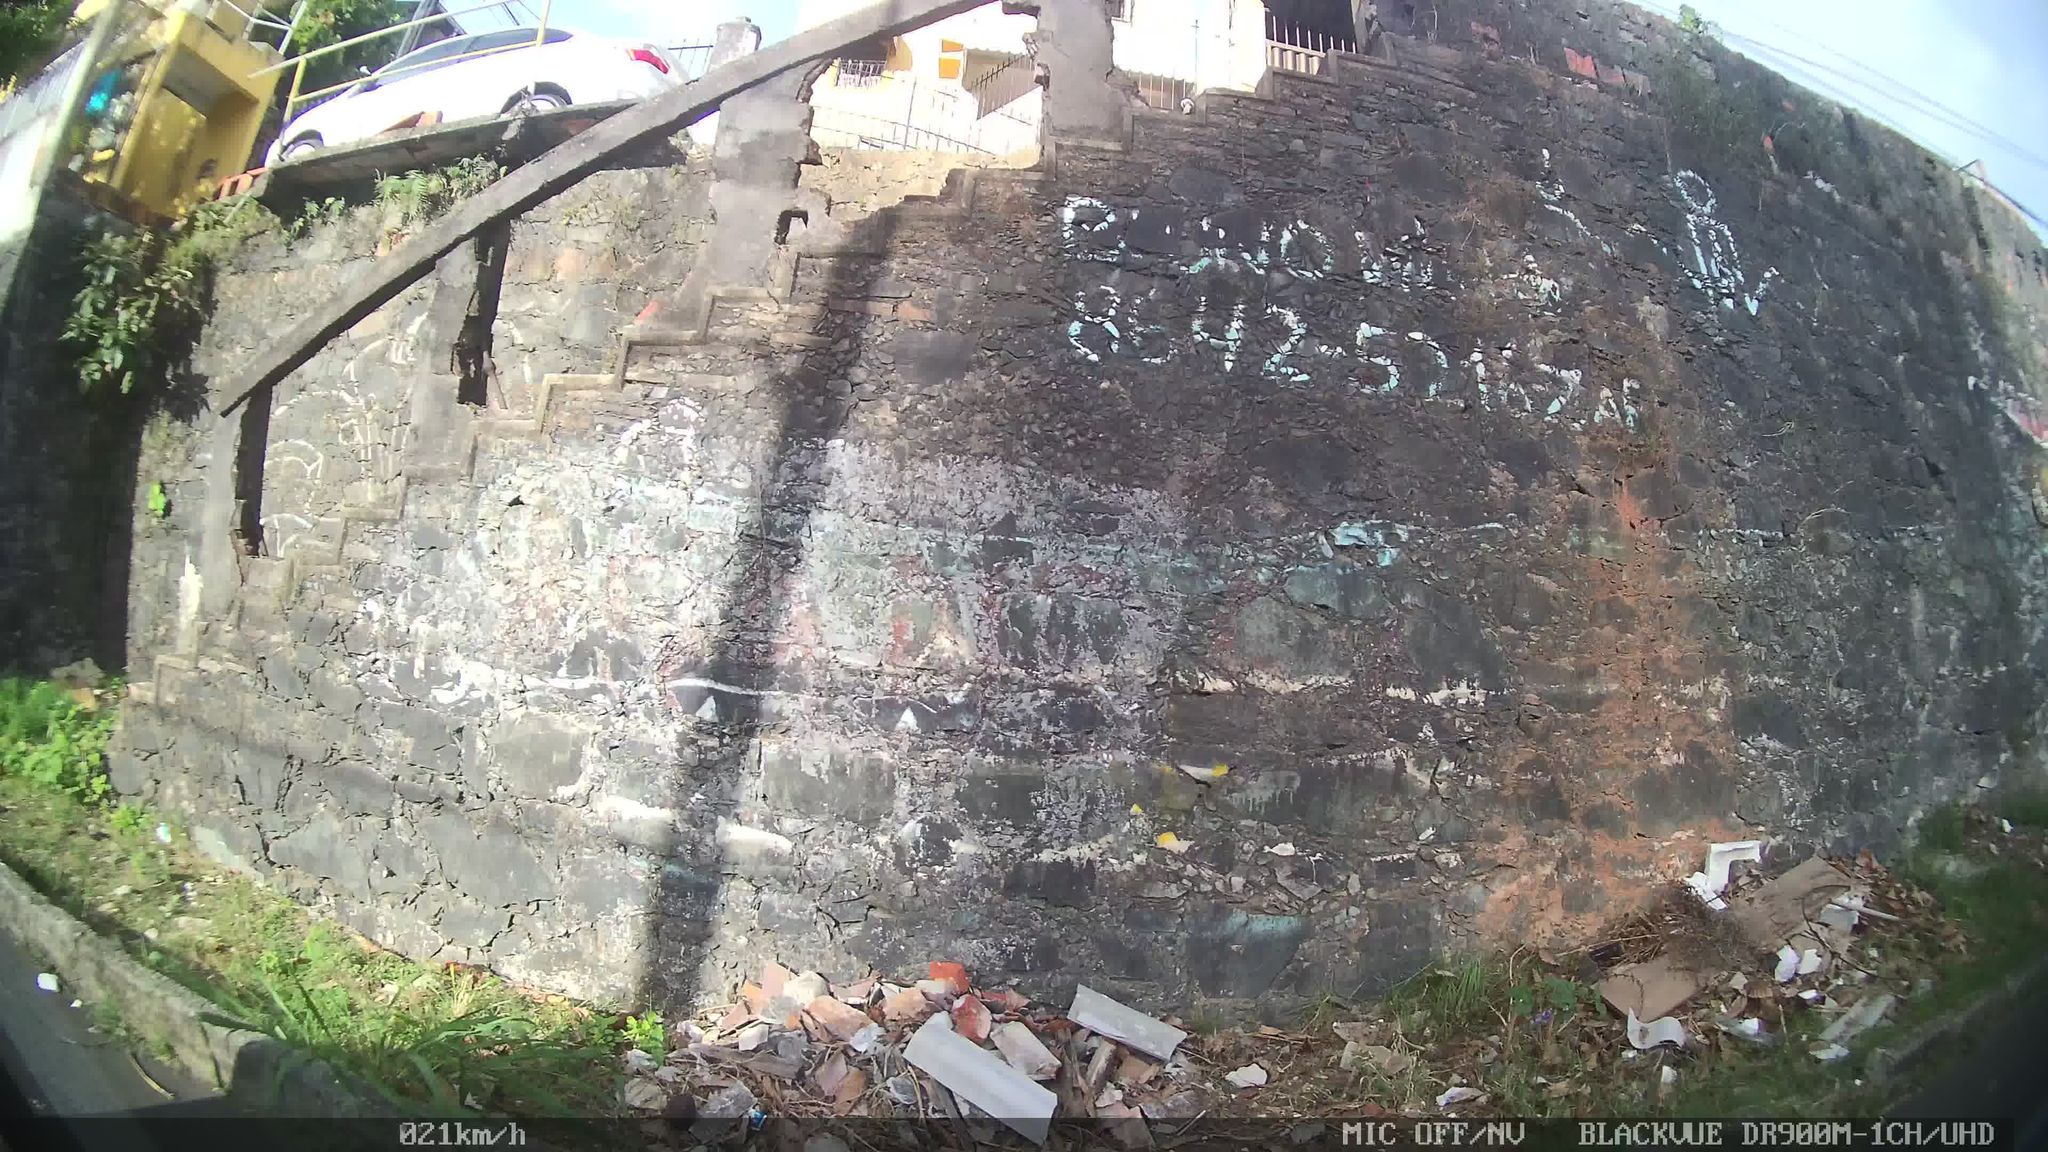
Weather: clear
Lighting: day
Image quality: slightly poor
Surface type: walking surface
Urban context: urban centre
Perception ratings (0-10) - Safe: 0.4, Lively: 0.88, Beautiful: 4.45, Boring: 8.58, Depressing: 6.66, Wealthy: 2.41